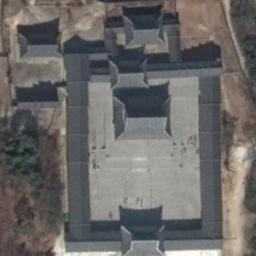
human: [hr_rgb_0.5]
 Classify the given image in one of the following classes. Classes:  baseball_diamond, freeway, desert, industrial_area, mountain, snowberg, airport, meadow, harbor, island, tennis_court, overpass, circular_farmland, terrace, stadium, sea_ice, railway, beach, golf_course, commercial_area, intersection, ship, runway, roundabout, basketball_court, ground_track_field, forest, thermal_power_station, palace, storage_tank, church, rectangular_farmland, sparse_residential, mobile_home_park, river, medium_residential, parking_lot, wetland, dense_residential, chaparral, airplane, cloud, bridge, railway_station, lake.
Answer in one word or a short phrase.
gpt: palace